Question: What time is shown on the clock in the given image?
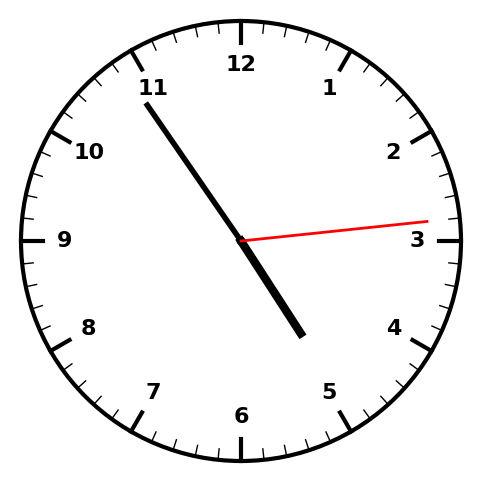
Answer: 04:54:14